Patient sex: F
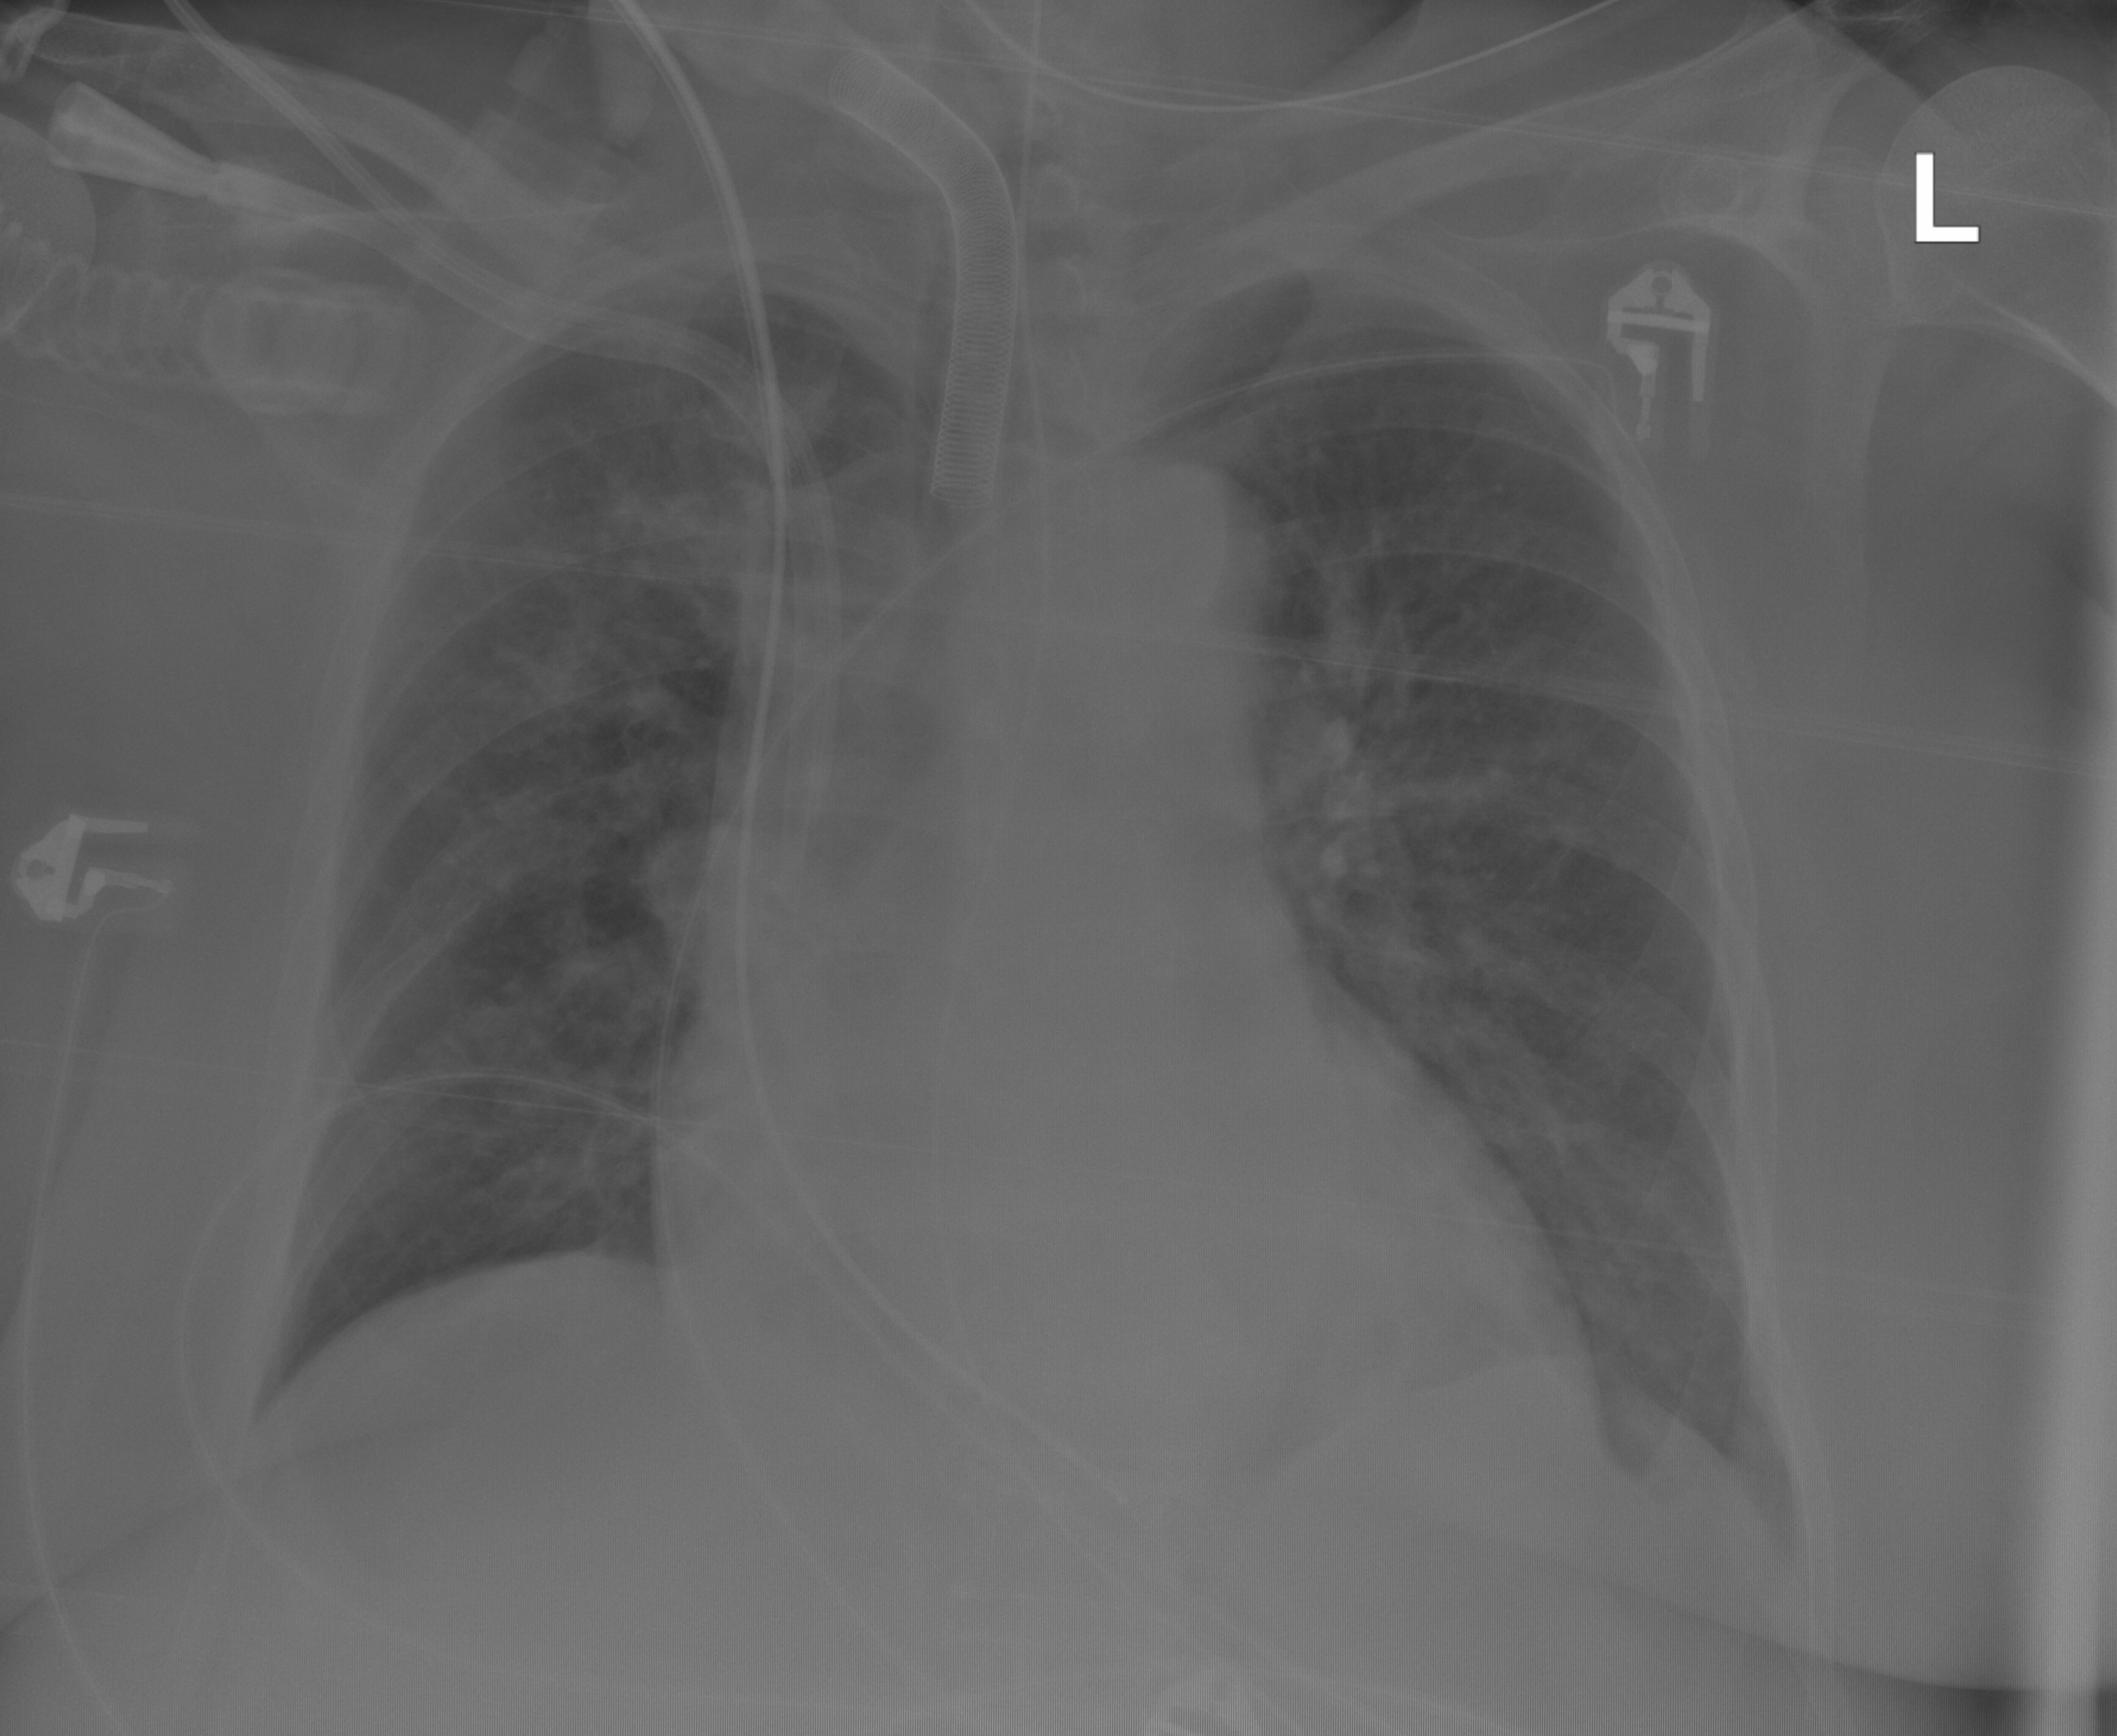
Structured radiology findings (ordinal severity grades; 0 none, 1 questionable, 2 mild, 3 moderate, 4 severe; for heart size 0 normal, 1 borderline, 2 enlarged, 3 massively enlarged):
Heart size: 1
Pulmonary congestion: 2
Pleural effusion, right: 0
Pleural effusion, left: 2
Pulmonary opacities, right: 0
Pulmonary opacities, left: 0
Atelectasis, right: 0
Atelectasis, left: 2